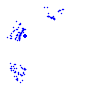
Particle: kaon